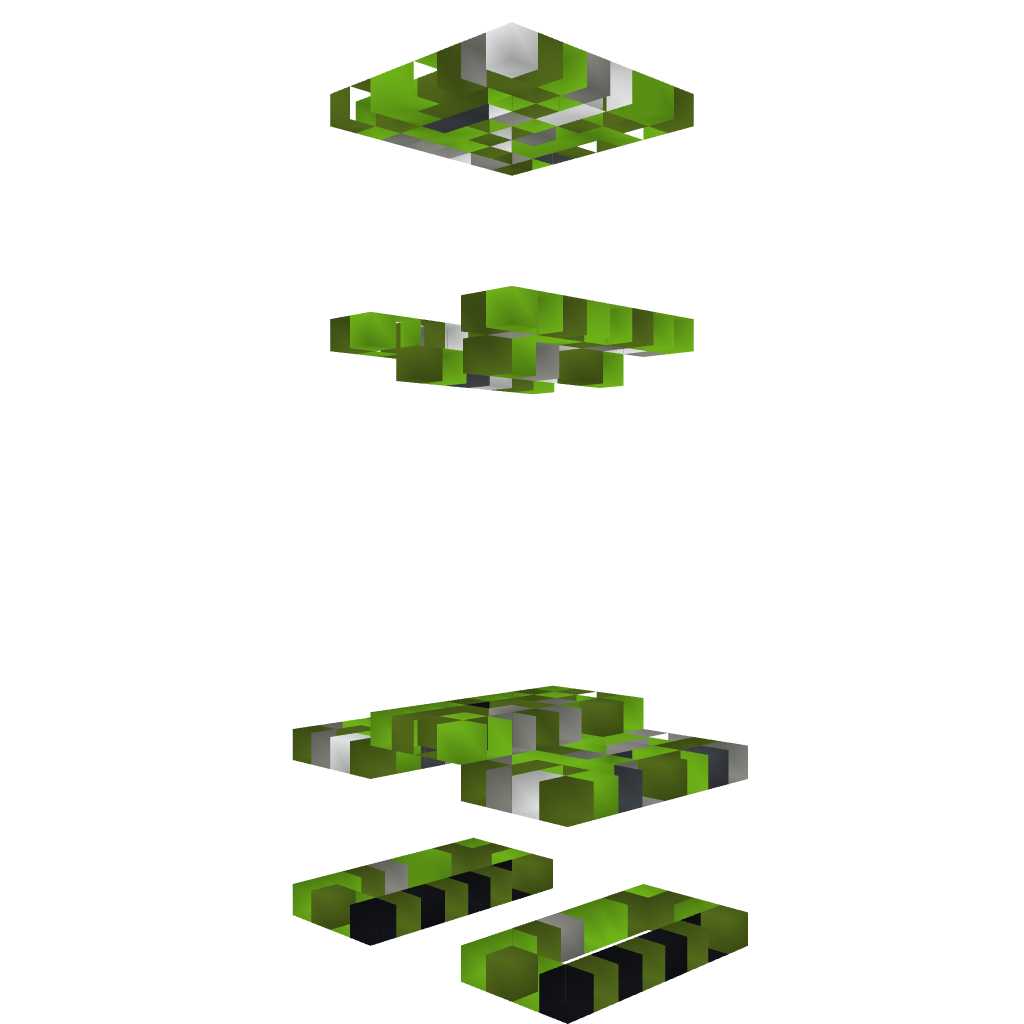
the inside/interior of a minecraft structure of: Creeper Statue